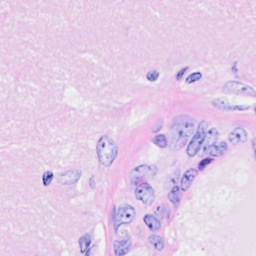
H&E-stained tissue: Breast